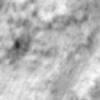
Label: no_change